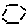
Label: hexagon